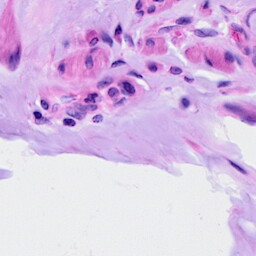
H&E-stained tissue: Ovarian